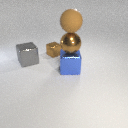
large brown metal sphere above large blue metal cube